Interaction volume radius: 5 \u00c5
Interaction volume height: 20 \u00c5
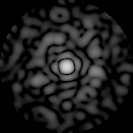
Disorder parameter: 0.8477